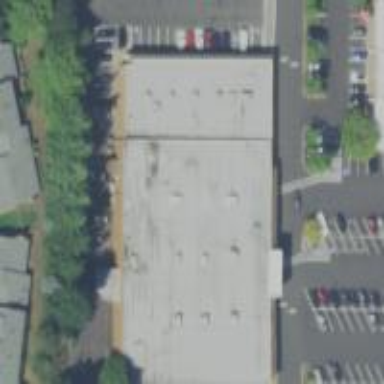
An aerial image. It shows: Retail building.